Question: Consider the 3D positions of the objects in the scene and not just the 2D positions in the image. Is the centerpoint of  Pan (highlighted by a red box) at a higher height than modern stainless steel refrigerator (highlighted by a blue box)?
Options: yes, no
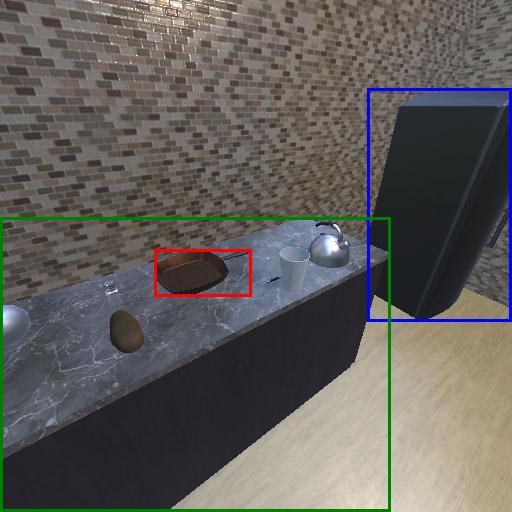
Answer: yes